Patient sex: M
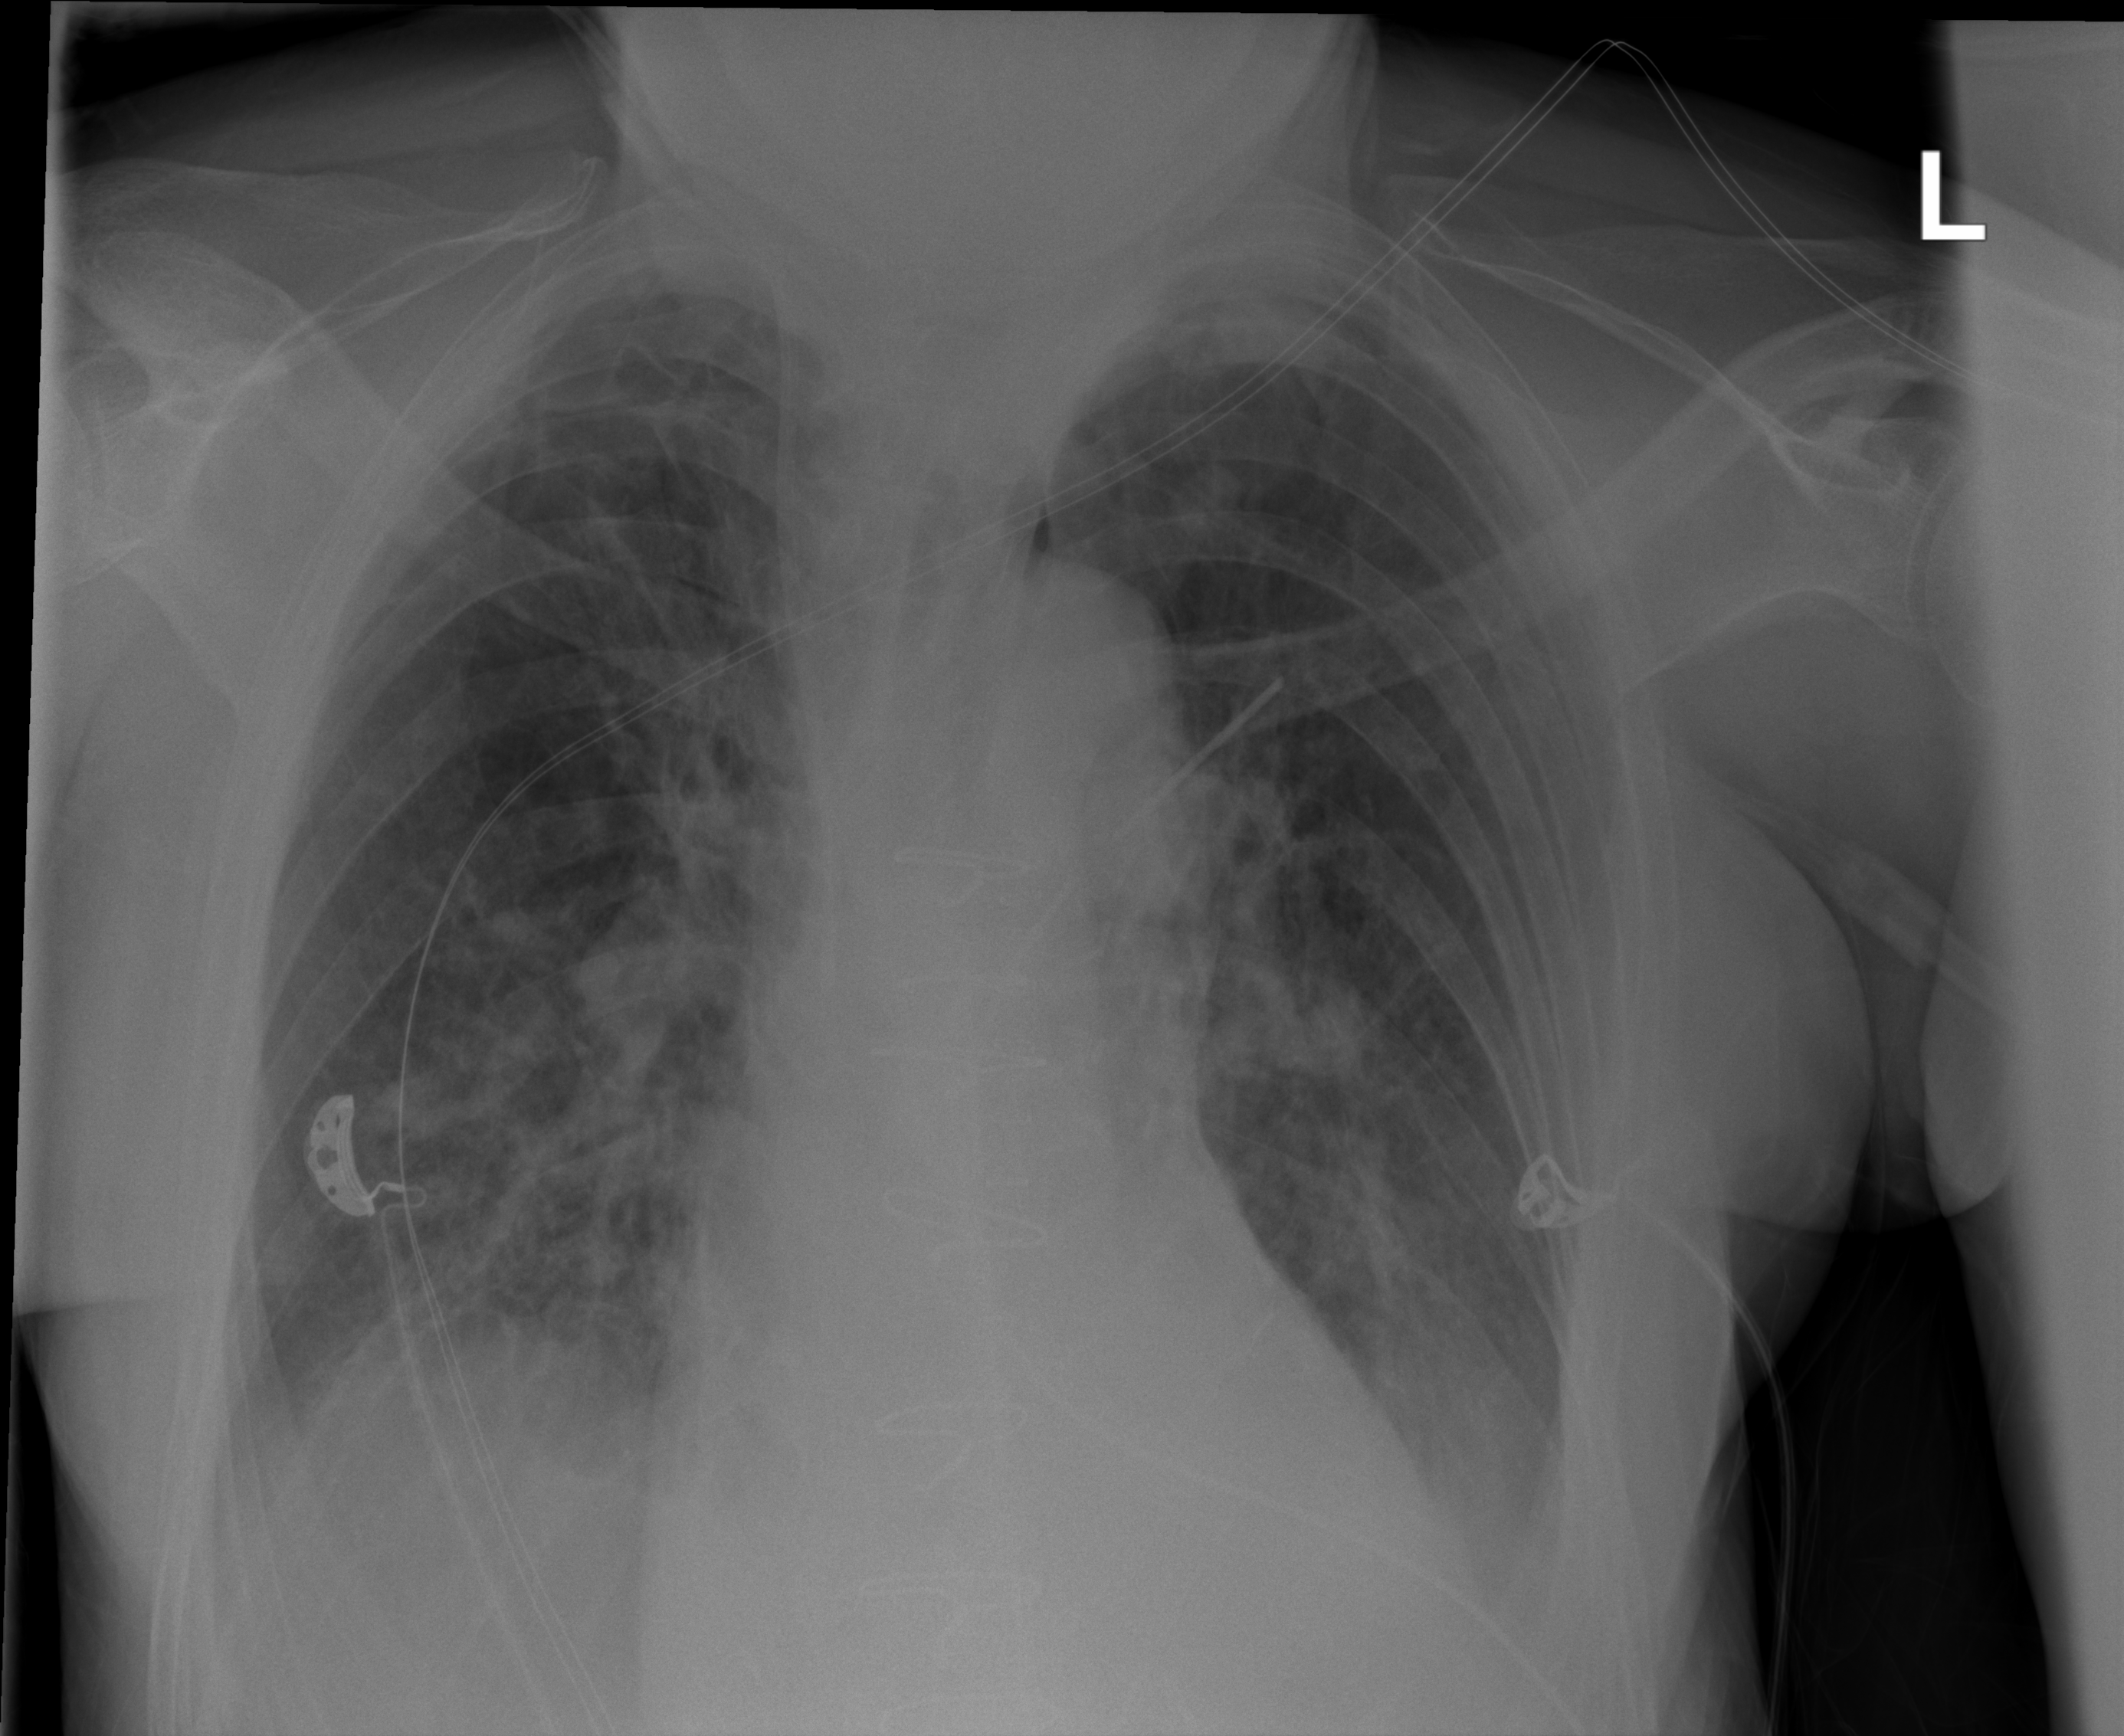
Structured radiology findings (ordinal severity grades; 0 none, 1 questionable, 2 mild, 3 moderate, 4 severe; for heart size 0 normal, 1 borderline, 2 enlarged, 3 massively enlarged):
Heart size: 0
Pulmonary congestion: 2
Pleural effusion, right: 2
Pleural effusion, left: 2
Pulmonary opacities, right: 2
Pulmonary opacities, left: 2
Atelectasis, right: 2
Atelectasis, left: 2